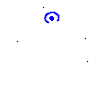
Particle: pion